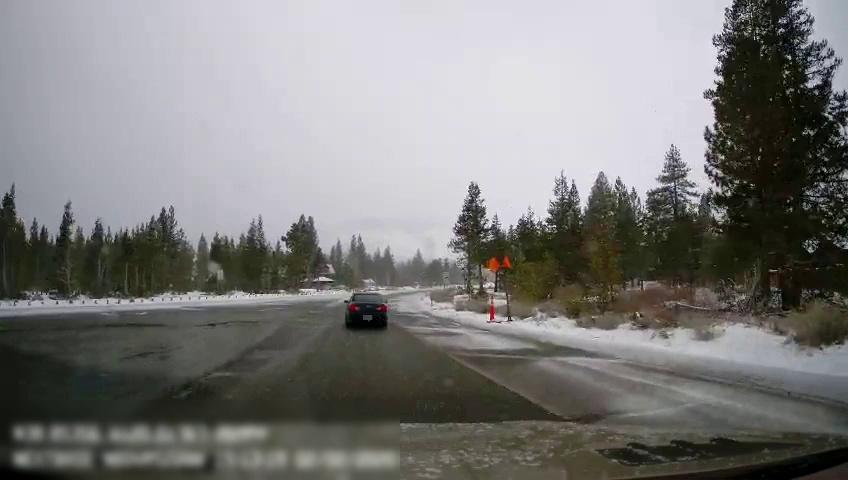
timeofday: Day
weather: Snowy
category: Drivable Space
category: Vehicles | Car